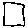
Label: square